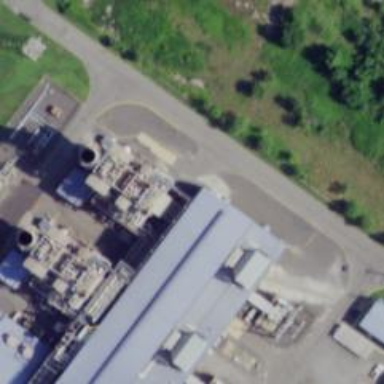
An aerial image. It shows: Gas turbine generator is in use.